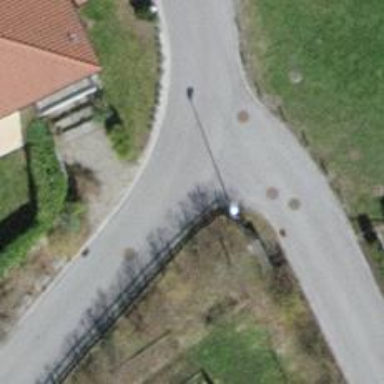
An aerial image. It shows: Paved residential road.